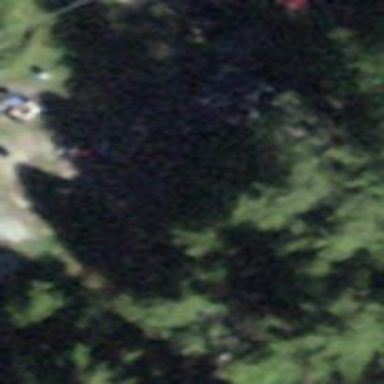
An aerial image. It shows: Picnic site for tourists.